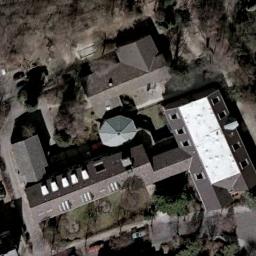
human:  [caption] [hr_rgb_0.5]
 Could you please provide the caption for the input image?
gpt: The church with an octagon pointed tower and the rest of the church has some sloping roofs .

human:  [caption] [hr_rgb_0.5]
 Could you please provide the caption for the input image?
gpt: A church with a gray roof surrounded by many trees .

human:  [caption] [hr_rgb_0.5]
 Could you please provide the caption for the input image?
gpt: This is a church, Which is surrounded by grass .

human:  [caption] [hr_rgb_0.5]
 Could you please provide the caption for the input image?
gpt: The church is on the open place next to some trees .

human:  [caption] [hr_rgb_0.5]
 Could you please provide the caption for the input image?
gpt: A church with a white roof and brown roofs on suburban area .